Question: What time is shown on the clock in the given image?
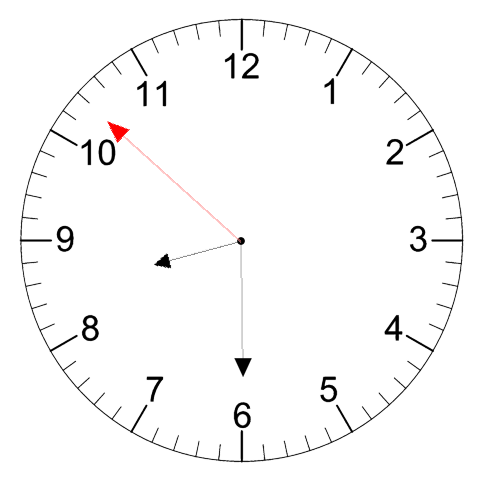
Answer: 08:29:52